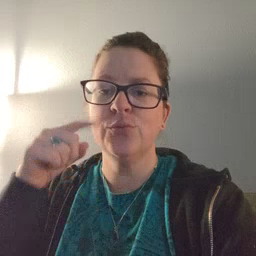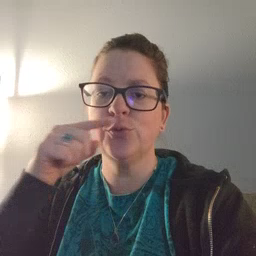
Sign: toothbrush